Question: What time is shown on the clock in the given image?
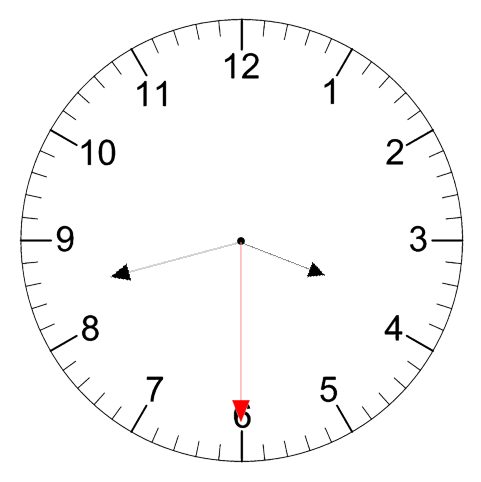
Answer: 03:42:30